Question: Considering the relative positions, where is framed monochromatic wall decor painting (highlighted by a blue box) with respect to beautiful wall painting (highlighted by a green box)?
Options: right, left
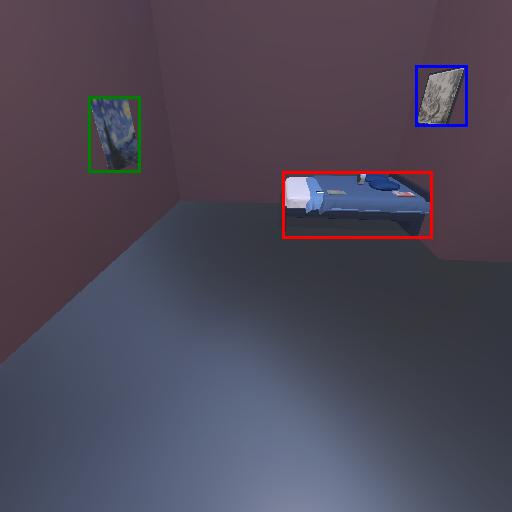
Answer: right